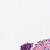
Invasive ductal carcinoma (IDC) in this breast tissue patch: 0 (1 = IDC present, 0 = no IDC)